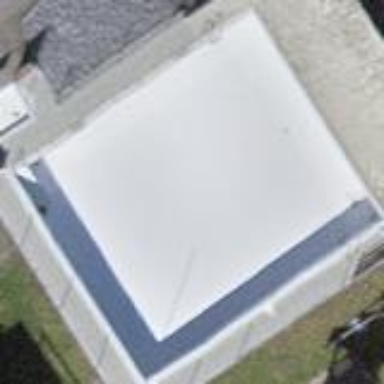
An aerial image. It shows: Swimming pool located in leisure land.